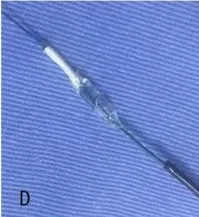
Half-dilated balloon to anchor the stent. Stent anchored to a half-dilated balloon.
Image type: chart (chart)